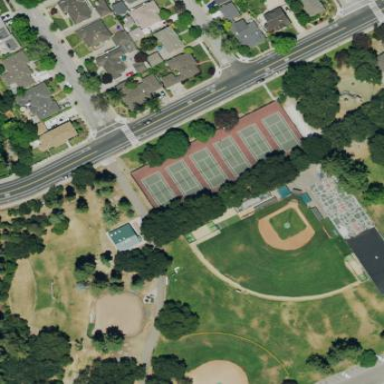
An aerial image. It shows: Tennis court on pitch designated for leisure land.